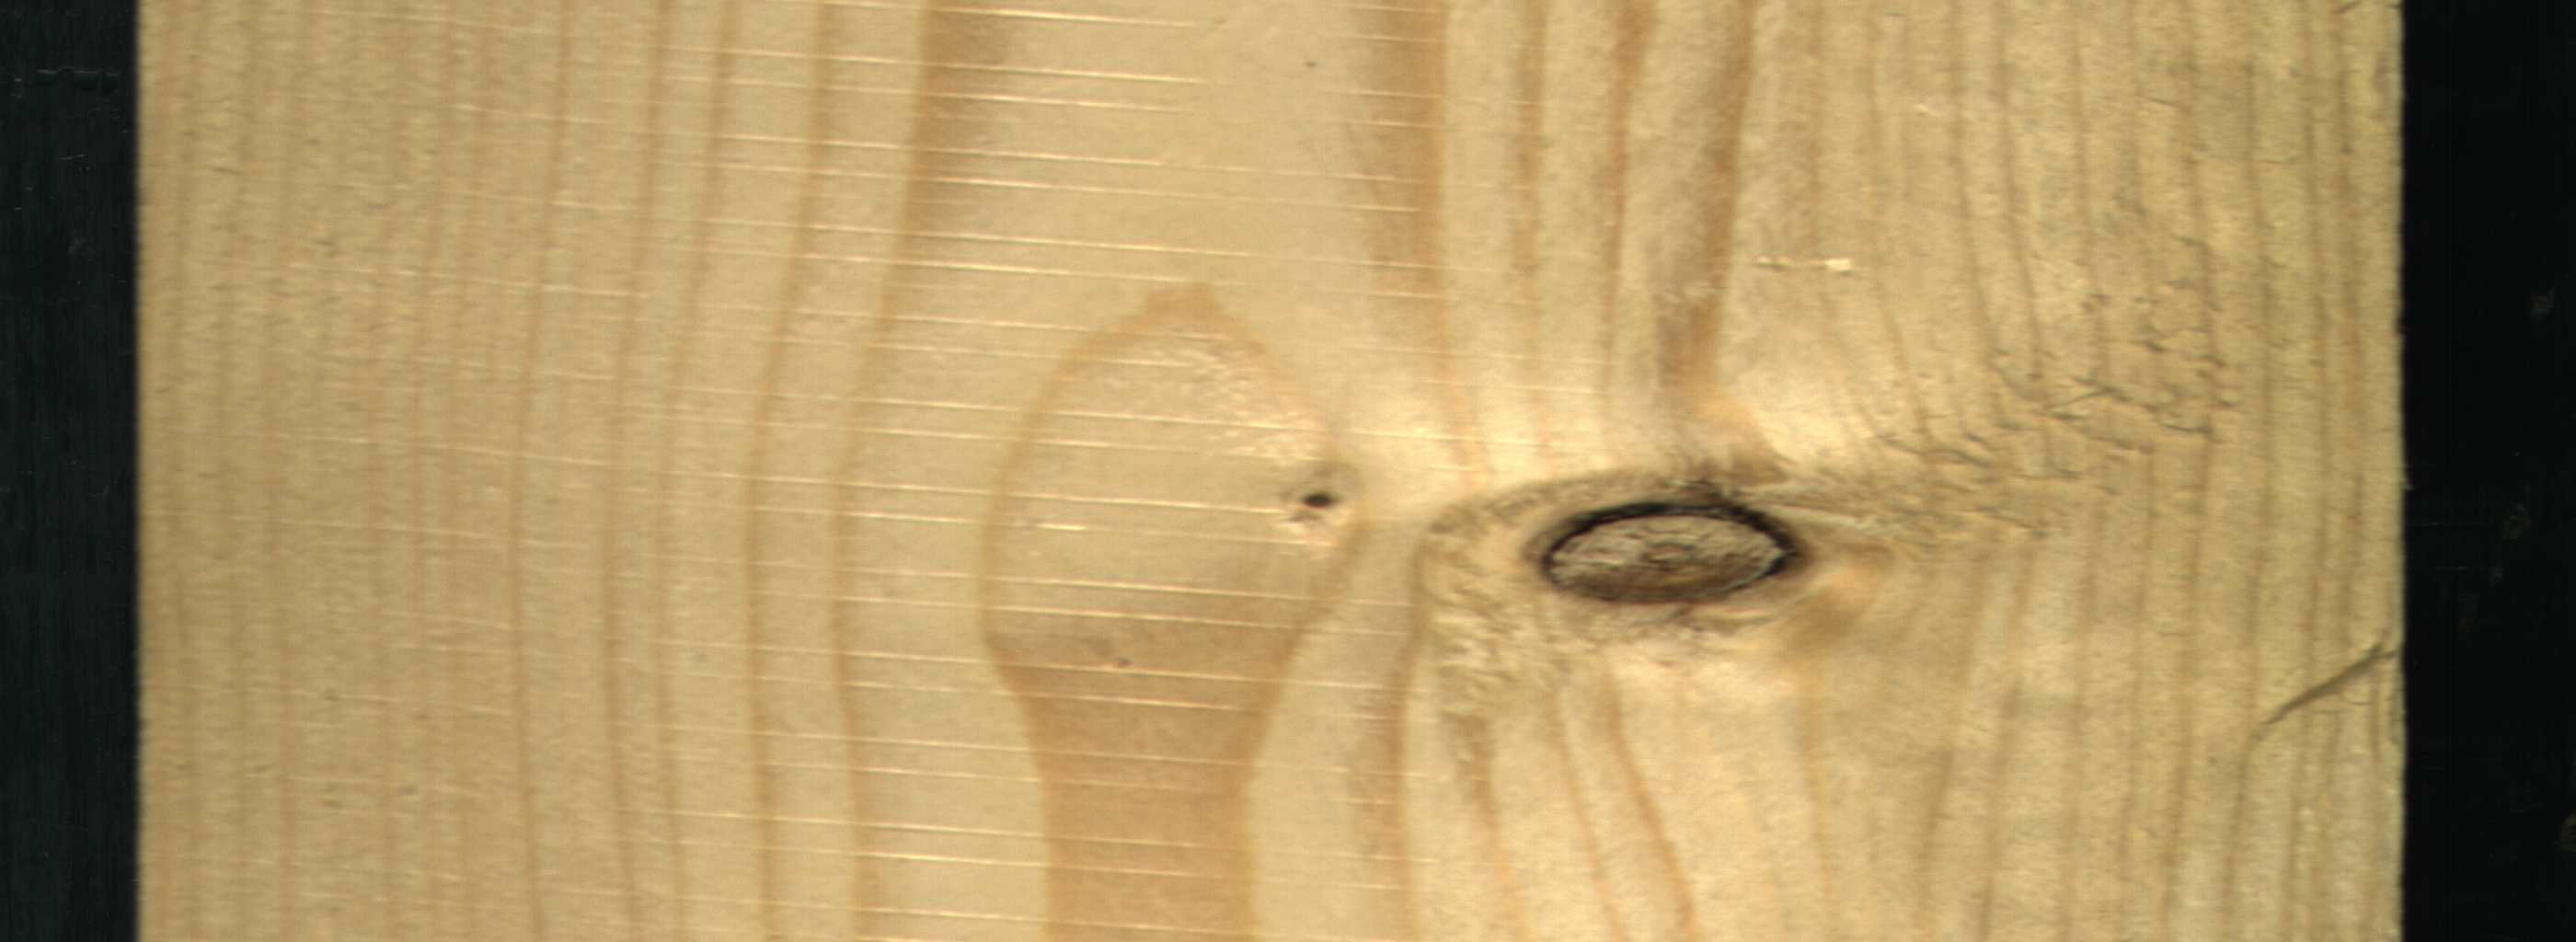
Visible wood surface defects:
Dead_Knot
Dead_Knot